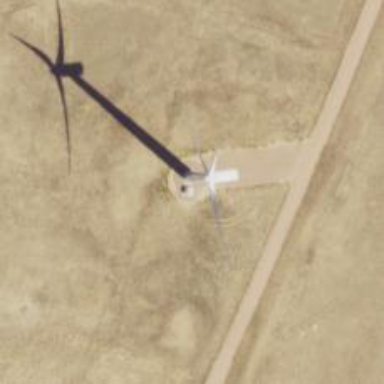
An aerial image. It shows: Wind generator in the form of horizontal axis wind turbine.